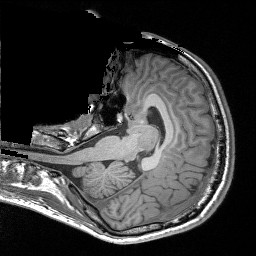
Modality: T1w
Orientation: axial